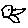
Label: bird